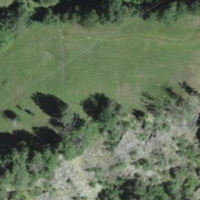
EUNIS habitat code: 24
Species observed at this site:
Tanacetum vulgare
Leonurus cardiaca